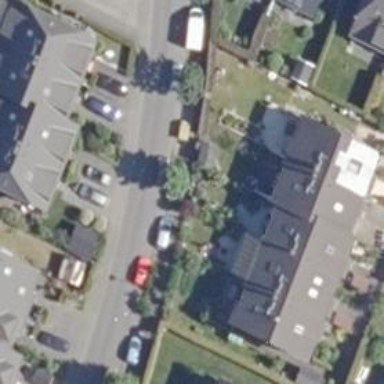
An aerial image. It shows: Residential road with asphalt surface and sidewalks on both sides.